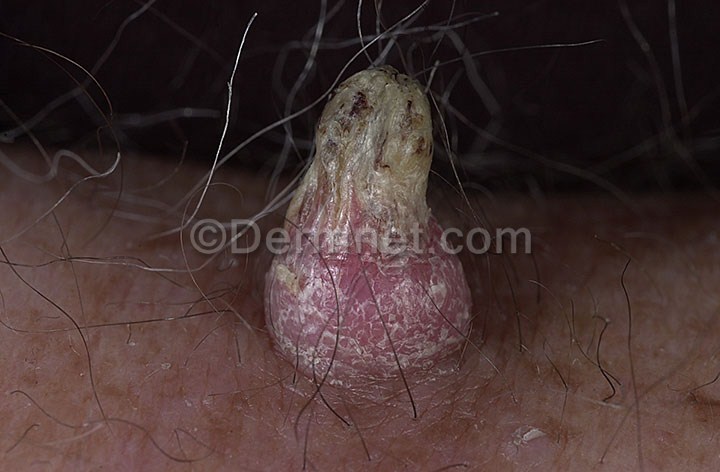
Disease: Actinic Keratosis Basal Cell Carcinoma and other Malignant Lesions